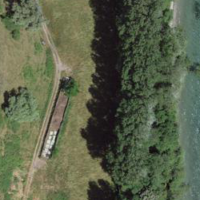
EUNIS habitat code: 53
Species observed at this site:
Allium ursinum
Mercurialis perennis